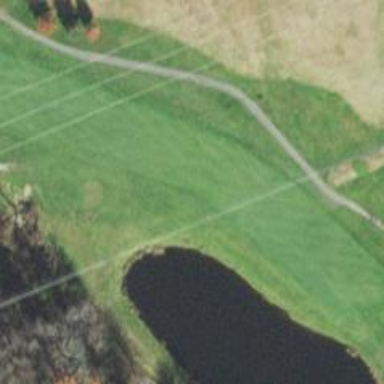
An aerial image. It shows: View of golf hole.